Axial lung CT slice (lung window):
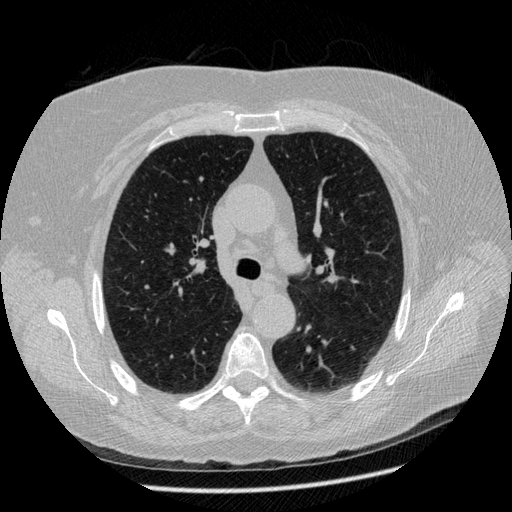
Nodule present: no